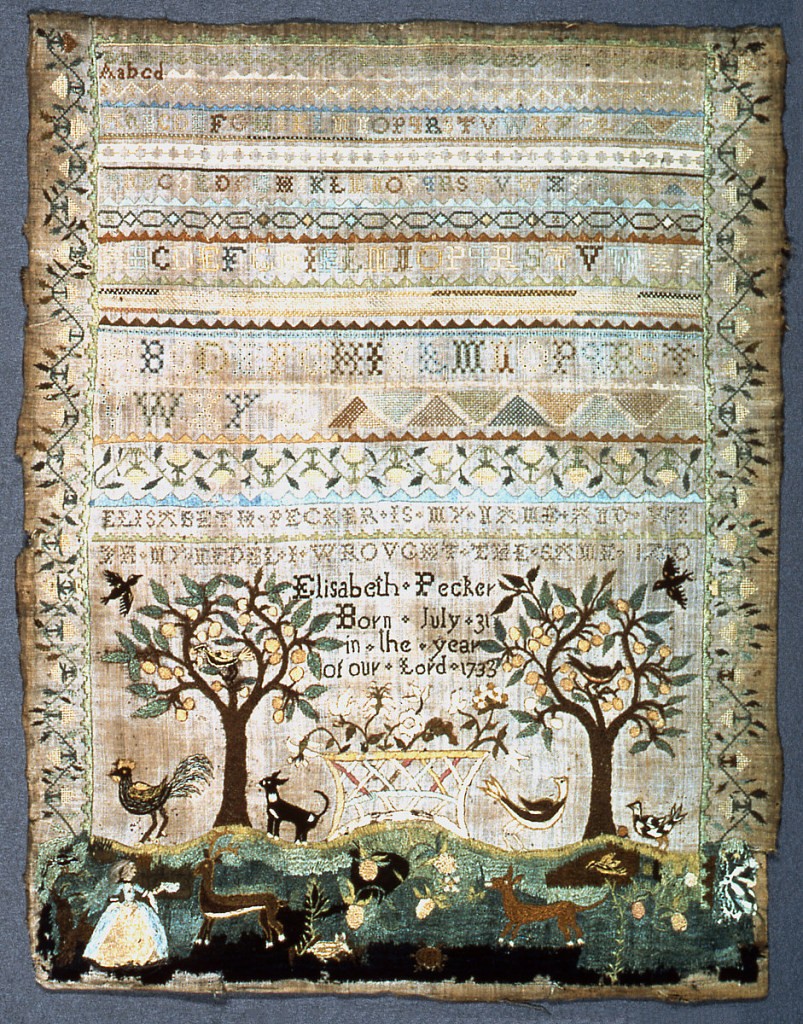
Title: Sampler
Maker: Elisabeth Pecker, American, born 1733
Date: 1750
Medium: silk, metal-wrapped silk, and hair embroidery on linen foundation Technique: embroidered in stem, satin, surface satin, cross, running, eyelet and couched stitches with appliqué on plain weave foundation .
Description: Several bands of alphabets separated by small geometric cross borders, followed by an inscription:
Elisabeth pecker is my name and with my needle I wroght the same 1750
Elisabeth Pecker Born July 31 in the year of our Lord 1733

The lower half has a scene with fruit trees, birds, animals, and a female figure. With a strawberry vine border on the two vertical edges.